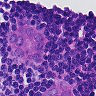
Metastatic tissue present: yes